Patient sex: M
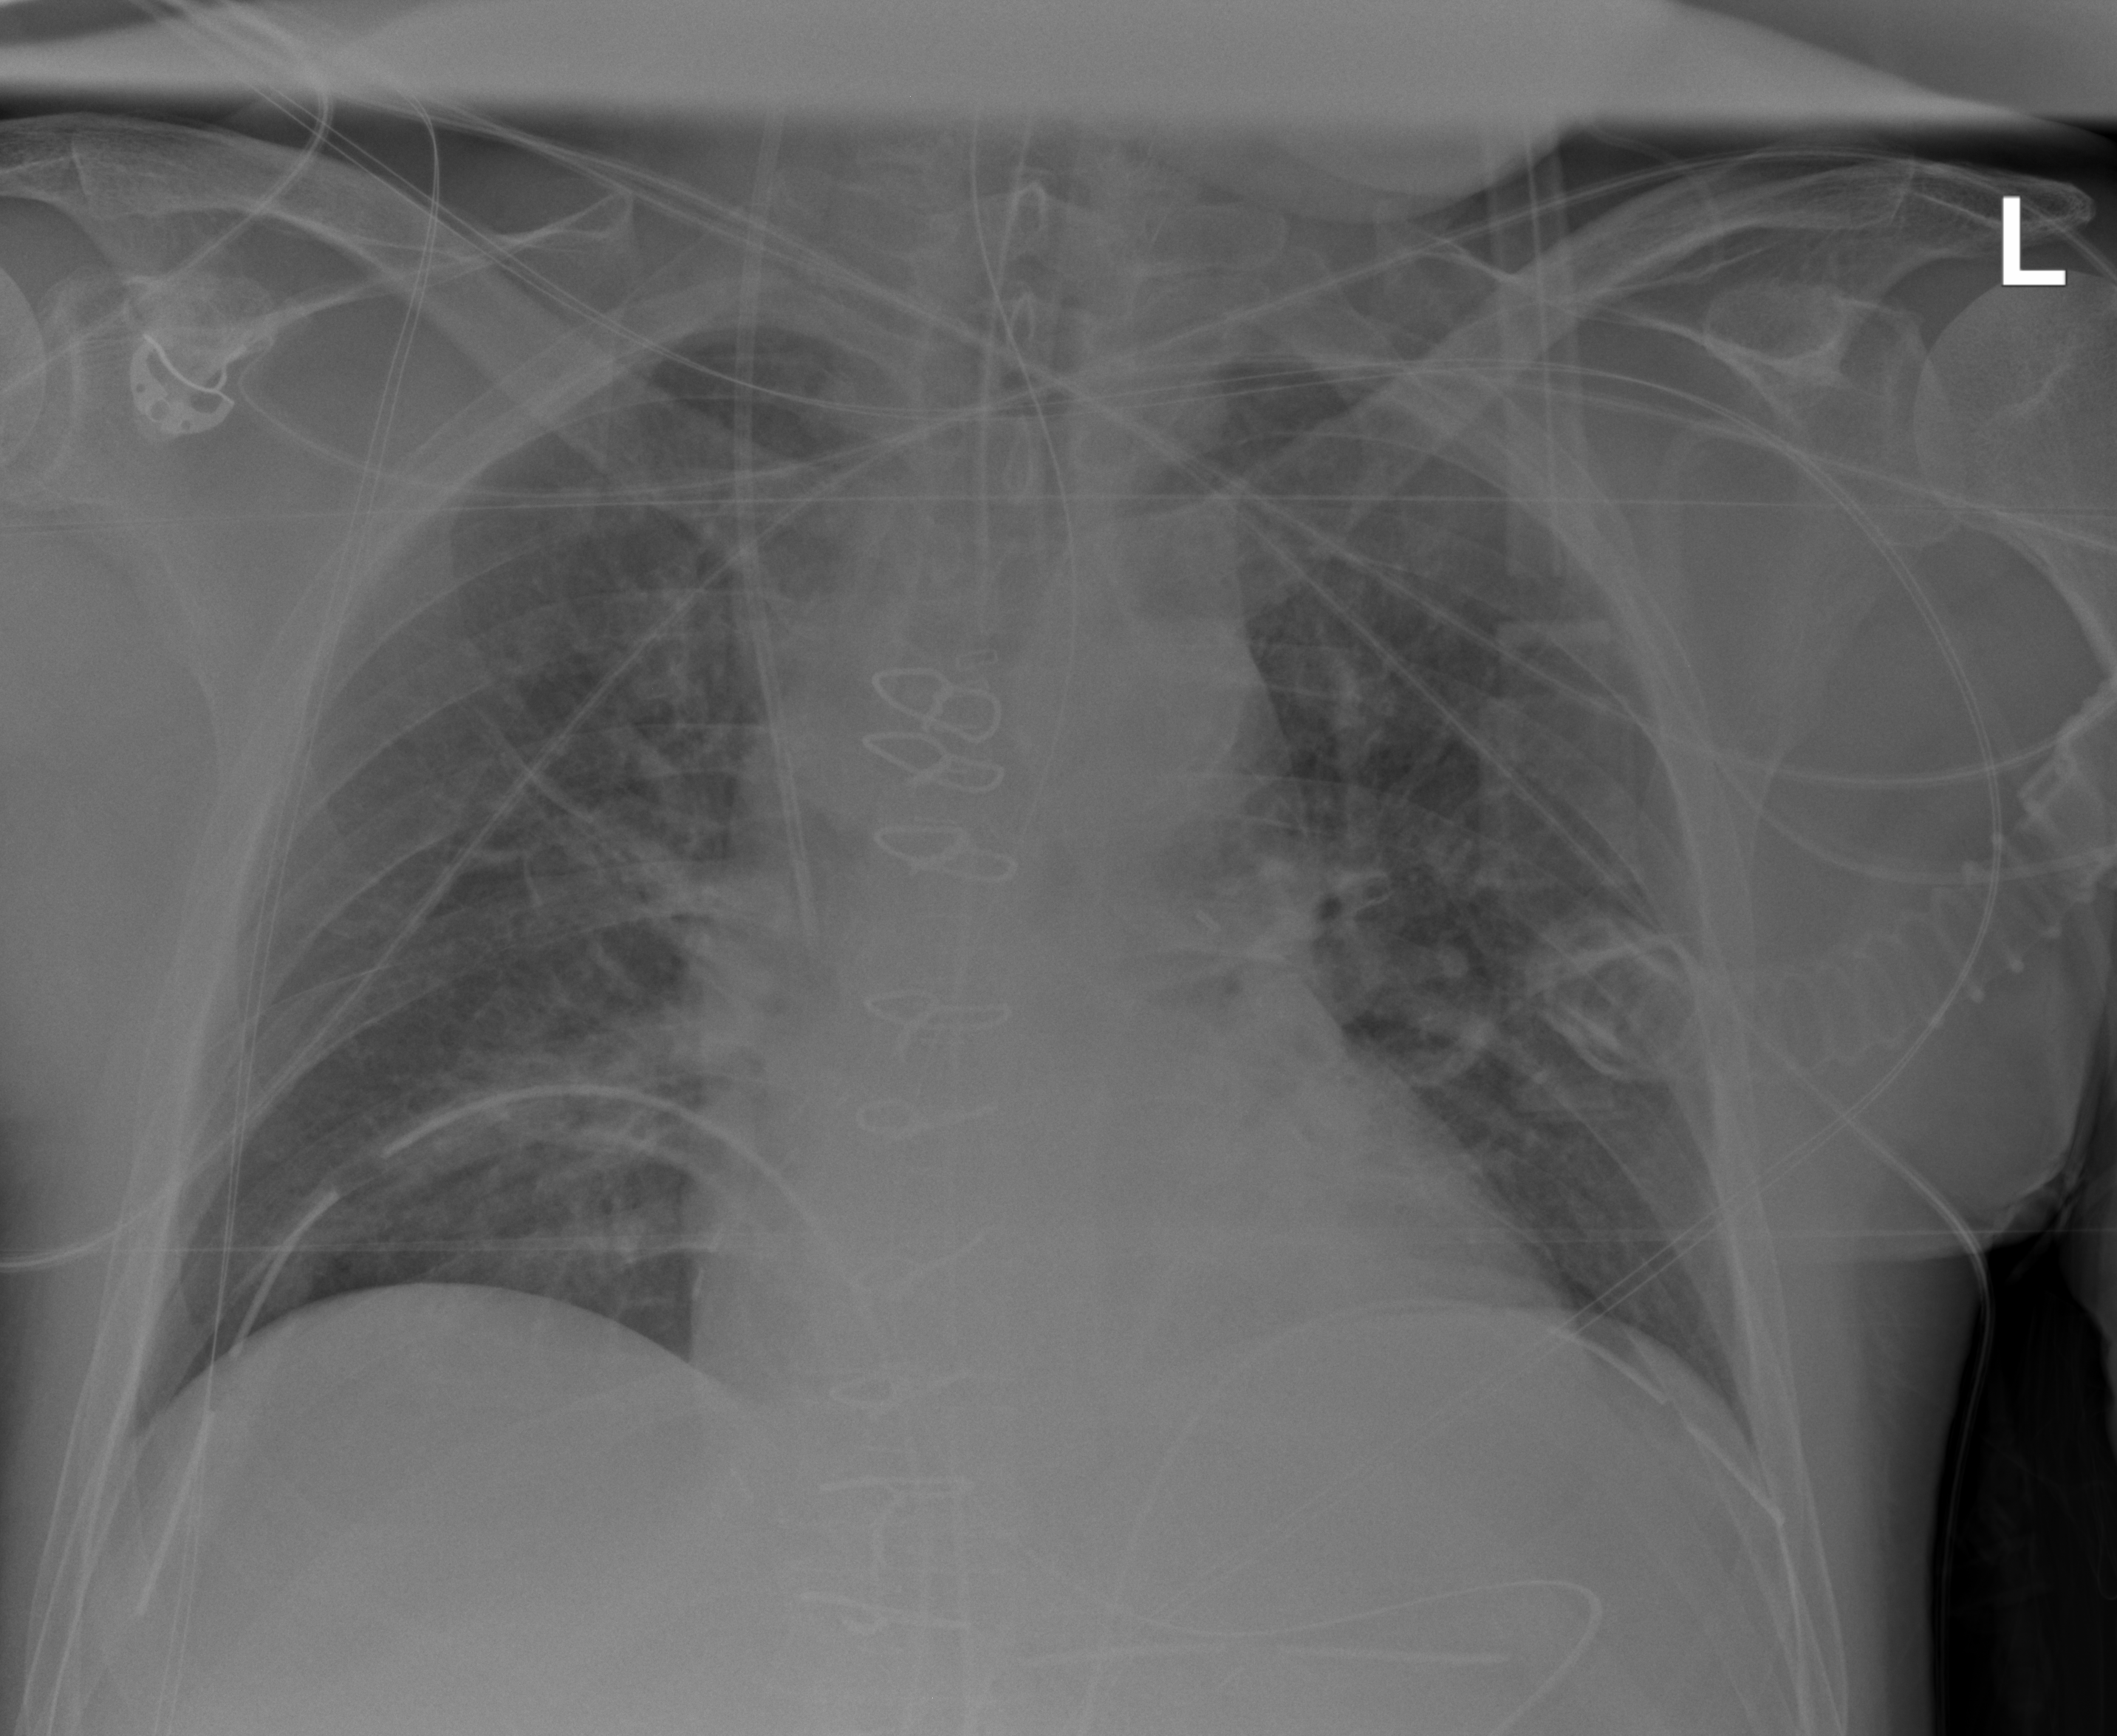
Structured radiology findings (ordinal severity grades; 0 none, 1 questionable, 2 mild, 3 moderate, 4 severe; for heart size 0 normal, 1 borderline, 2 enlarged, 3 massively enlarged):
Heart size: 1
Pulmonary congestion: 2
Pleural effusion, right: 0
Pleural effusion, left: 0
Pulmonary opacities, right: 1
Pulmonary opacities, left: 1
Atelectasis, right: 2
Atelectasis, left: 2